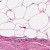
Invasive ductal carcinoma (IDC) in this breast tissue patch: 0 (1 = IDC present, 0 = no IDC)